Question: I have checkout my project branch from SVN at Android Studio with slicSVN workspace.
but when I'm making rebuild whole project but
> Error:Execution failed for task ':app:compileDebugJava'.
invalid source release: 1.7"
Why this issue had been arise ?
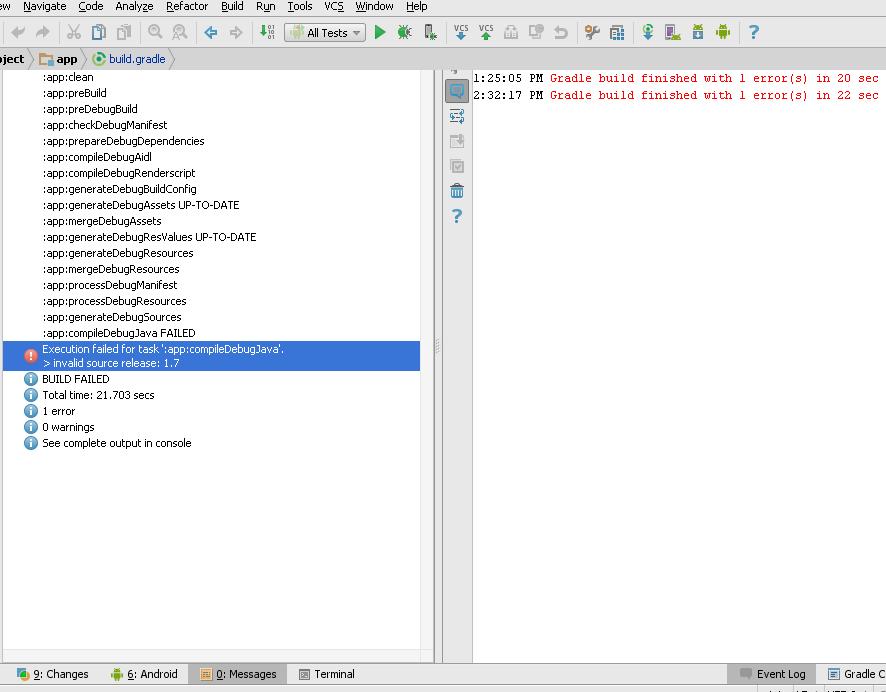
Answer: I have done this issue, I'm using JDK6, but project built at JDK7, so I installed JDK7 and set path and java_home and run again, It's working fine....